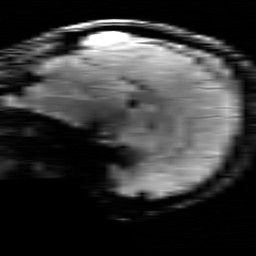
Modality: T2starw
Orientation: sagittal
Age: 21
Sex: male
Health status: healthy
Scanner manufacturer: siemens
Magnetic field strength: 3 T
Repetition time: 0.7 s
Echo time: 0.02 s